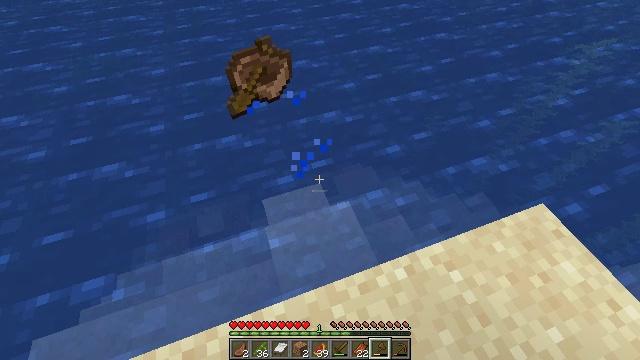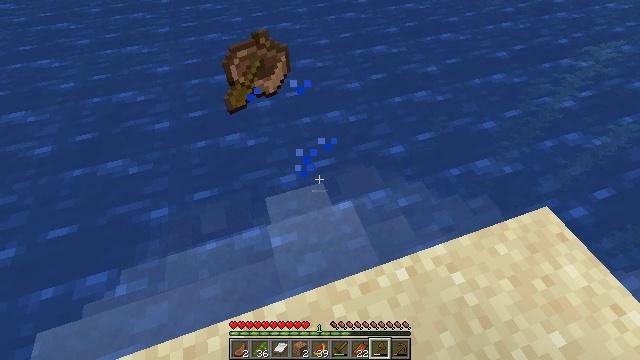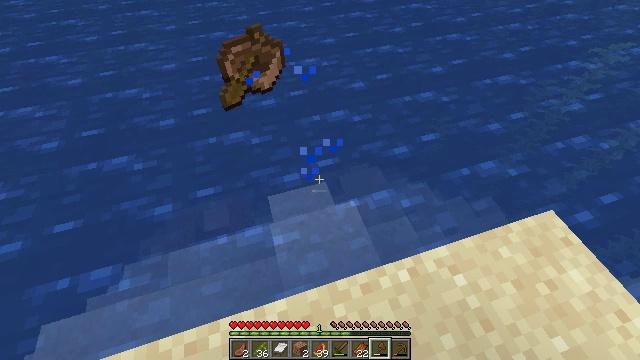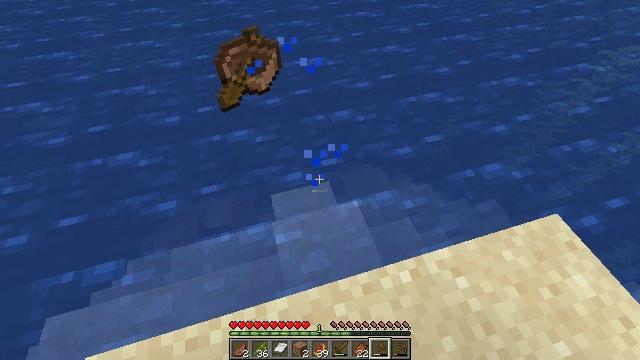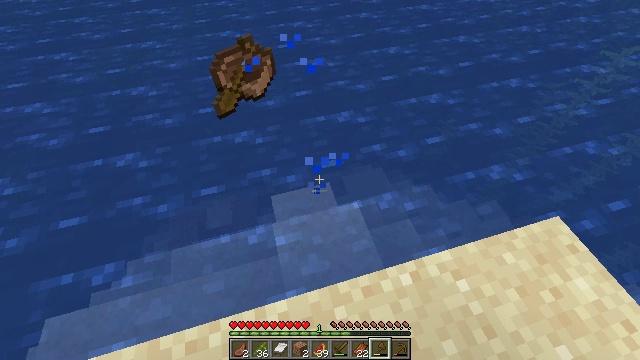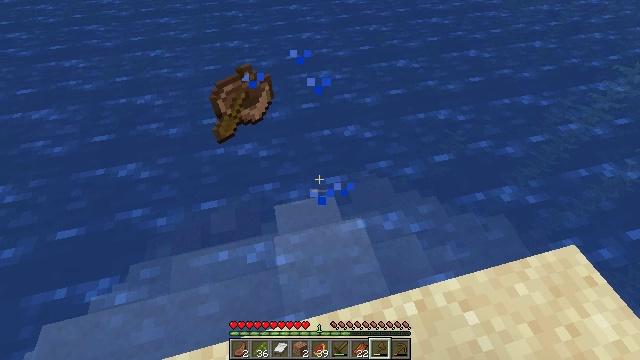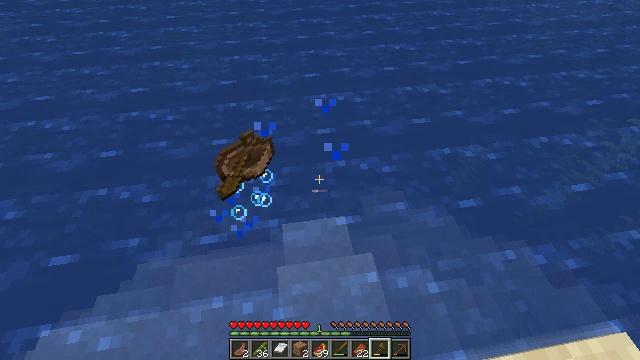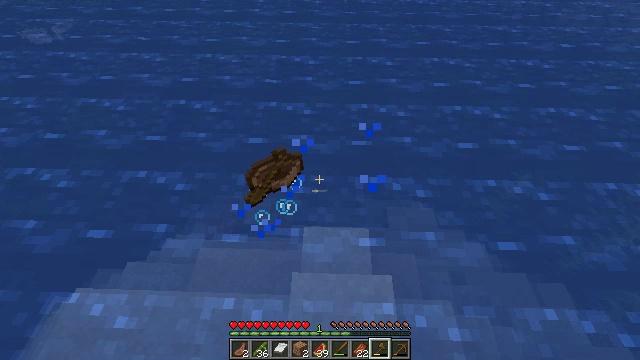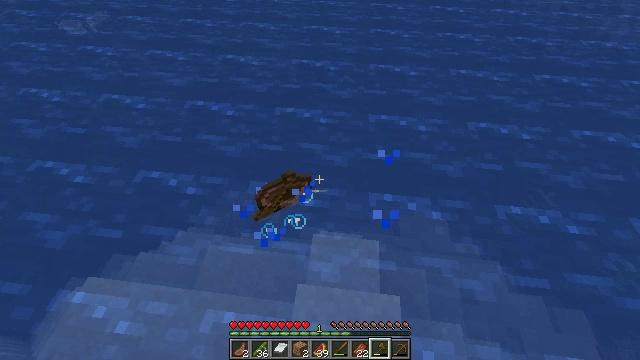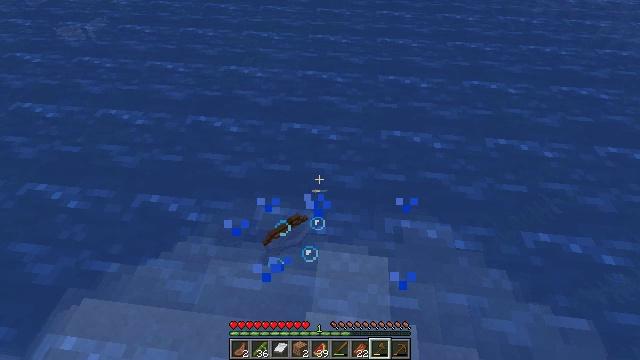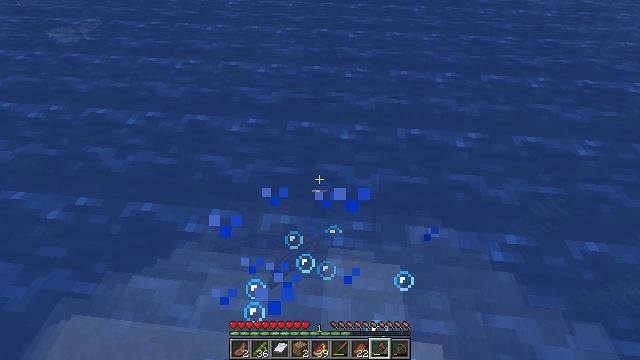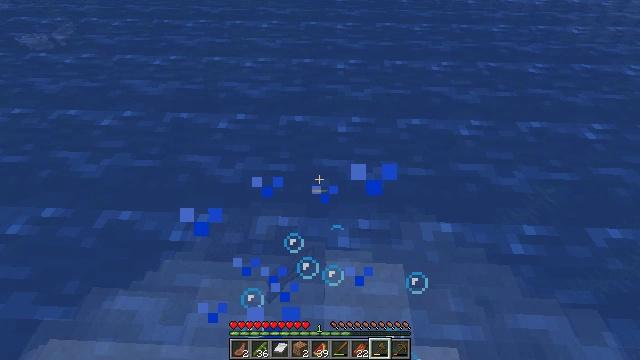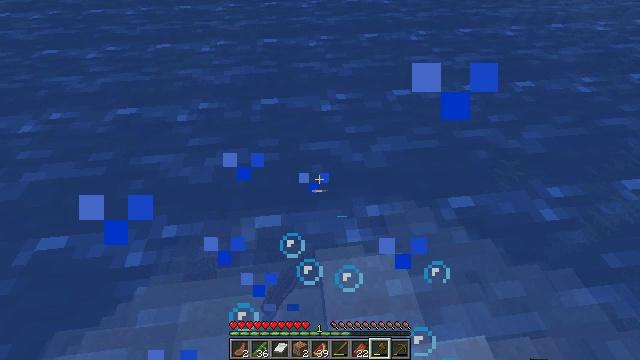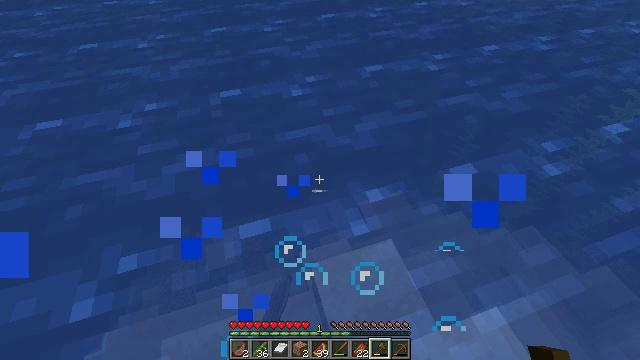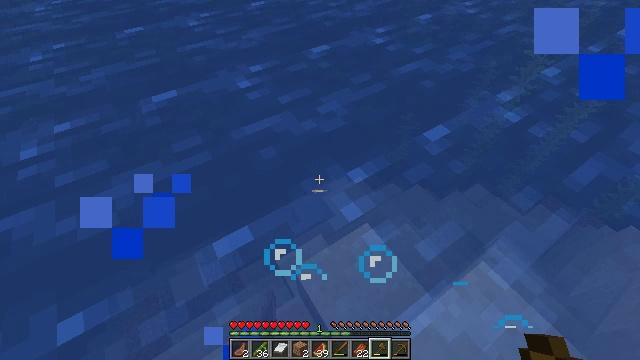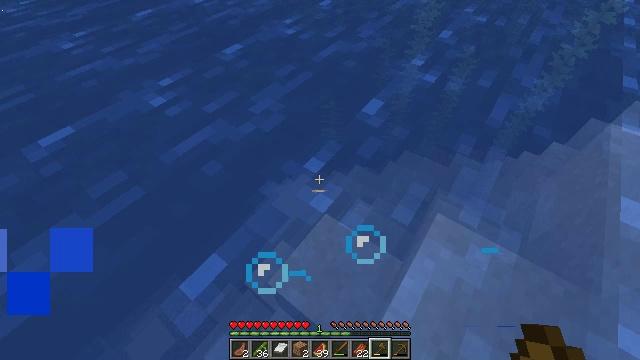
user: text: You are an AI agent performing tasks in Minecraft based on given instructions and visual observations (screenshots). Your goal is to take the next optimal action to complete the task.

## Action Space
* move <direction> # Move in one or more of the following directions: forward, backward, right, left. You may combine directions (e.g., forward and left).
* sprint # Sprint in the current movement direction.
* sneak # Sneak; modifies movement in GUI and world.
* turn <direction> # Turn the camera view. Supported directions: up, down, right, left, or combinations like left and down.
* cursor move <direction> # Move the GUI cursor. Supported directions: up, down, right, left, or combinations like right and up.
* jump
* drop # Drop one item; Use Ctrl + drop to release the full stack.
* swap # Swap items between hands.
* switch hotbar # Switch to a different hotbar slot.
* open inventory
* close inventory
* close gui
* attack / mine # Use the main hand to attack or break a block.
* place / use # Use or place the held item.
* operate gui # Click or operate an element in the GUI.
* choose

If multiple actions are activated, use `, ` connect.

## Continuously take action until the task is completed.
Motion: motion action
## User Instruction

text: Break the kelp plant in the ocean.
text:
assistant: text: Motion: turn left
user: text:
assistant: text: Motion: turn left
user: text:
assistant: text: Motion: turn left
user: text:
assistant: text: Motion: move forward
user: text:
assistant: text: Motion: move forward, turn left and up
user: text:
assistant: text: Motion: move forward, turn left
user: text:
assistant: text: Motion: move forward, turn left
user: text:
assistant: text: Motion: move forward and move left, turn left
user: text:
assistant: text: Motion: move forward and move left
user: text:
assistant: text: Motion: move forward and move left
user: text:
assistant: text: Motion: move forward and move left, turn right
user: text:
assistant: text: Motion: move forward and move left, turn right
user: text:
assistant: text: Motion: move forward and move left, turn right
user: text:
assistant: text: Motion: turn right
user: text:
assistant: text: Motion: turn right
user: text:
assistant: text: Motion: turn right
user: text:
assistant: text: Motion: turn right
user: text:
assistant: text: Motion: turn right
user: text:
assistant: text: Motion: turn right
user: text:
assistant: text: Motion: no_op
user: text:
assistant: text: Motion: move left, turn left and down
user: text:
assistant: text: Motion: move left, turn left
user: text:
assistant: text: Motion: move left
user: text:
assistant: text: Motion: move left, turn right and down
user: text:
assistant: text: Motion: move left, turn right and down
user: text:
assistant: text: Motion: move left, turn right
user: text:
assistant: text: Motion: turn right
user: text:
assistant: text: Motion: turn right and up
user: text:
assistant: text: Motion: turn right and up
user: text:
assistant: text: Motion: turn right and up